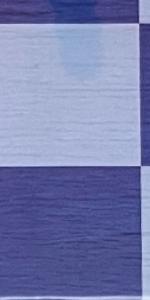
Label: Empty